Question:
The following is an image from firebase database and i am not able to retrieve the data.
'''
@Override
public void onChildChanged(DataSnapshot dataSnapshot, String s) {
// This method is called once with the initial value and again
// whenever data at this location is updated.
FirebaseData pg=dataSnapshot.getValue(FirebaseData.class);
Log.d(TAG, "Value is: " + value);
Toast.makeText(MainActivity.this,value,Toast.LENGTH_SHORT).show();
}
'''
'''
public class FirebaseData {
public String name;
public String address;
public String pgid;
public String contact_no;
public FirebaseData() {
// Needed for Firebase
}
public FirebaseData(String address, String name, String contact_no) {
this.name = name;
this.address = address;
this.contact_no=contact_no;
}
'''
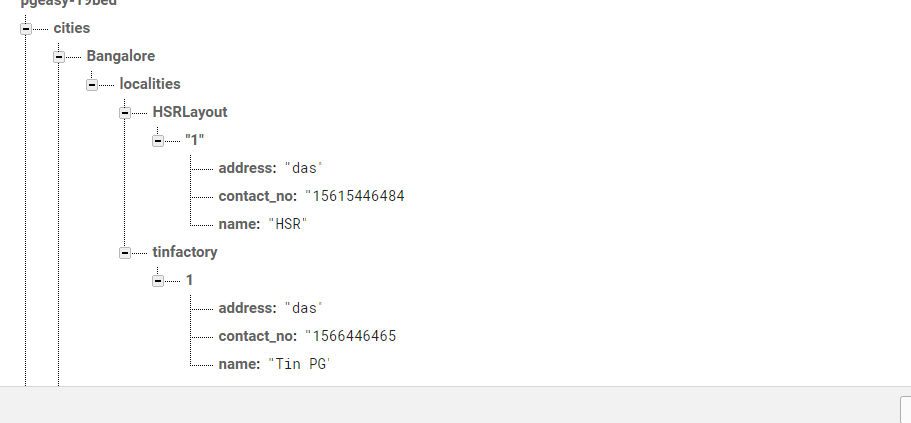
Answer: To get the 'address', 'contact_no' and the 'name' from 'HSRLayout' node please use the following code:
'''
DatabaseReference rootRef = FirebaseDatabase.getInstance().getReference();
DatabaseReference HSRLayoutRef = rootRef.child("cities").child("Bangalore").child("localities").child("HSRLayout");
ValueEventListener eventListener = new ValueEventListener() {
@Override
public void onDataChange(DataSnapshot dataSnapshot) {
String address = dataSnapshot.child("1").child("address").getValue(String.class);
String contact_no = dataSnapshot.child("1").child("contact_no").getValue(String.class);
String name = dataSnapshot.child("1").child("name").getValue(String.class);
Log.d("TAG", address + " / " + contact_no + " / " + name);
}
@Override
public void onCancelled(DatabaseError databaseError) {}
};
HSRLayoutRef.addListenerForSingleValueEvent(eventListener);
'''
Your output will be:
'''
das / <PHONE> / HSR
'''
If you want to get the data from multiple childs, please use the following code:
'''
DatabaseReference rootRef = FirebaseDatabase.getInstance().getReference();
DatabaseReference HSRLayoutRef = rootRef.child("cities").child("Bangalore").child("localities").child("HSRLayout");
ValueEventListener eventListener = new ValueEventListener() {
@Override
public void onDataChange(DataSnapshot dataSnapshot) {
for(DataSnapshot ds : dataSnapshot.getChildren()) {
String address = ds.child("address").getValue(String.class);
String contact_no = ds.child("contact_no").getValue(String.class);
String name = ds.child("name").getValue(String.class);
Log.d("TAG", address + " / " + contact_no + " / " + name);
}
}
@Override
public void onCancelled(DatabaseError databaseError) {}
};
HSRLayoutRef.addListenerForSingleValueEvent(eventListener);
'''